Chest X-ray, PA view. Patient: 49 years old, sex F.
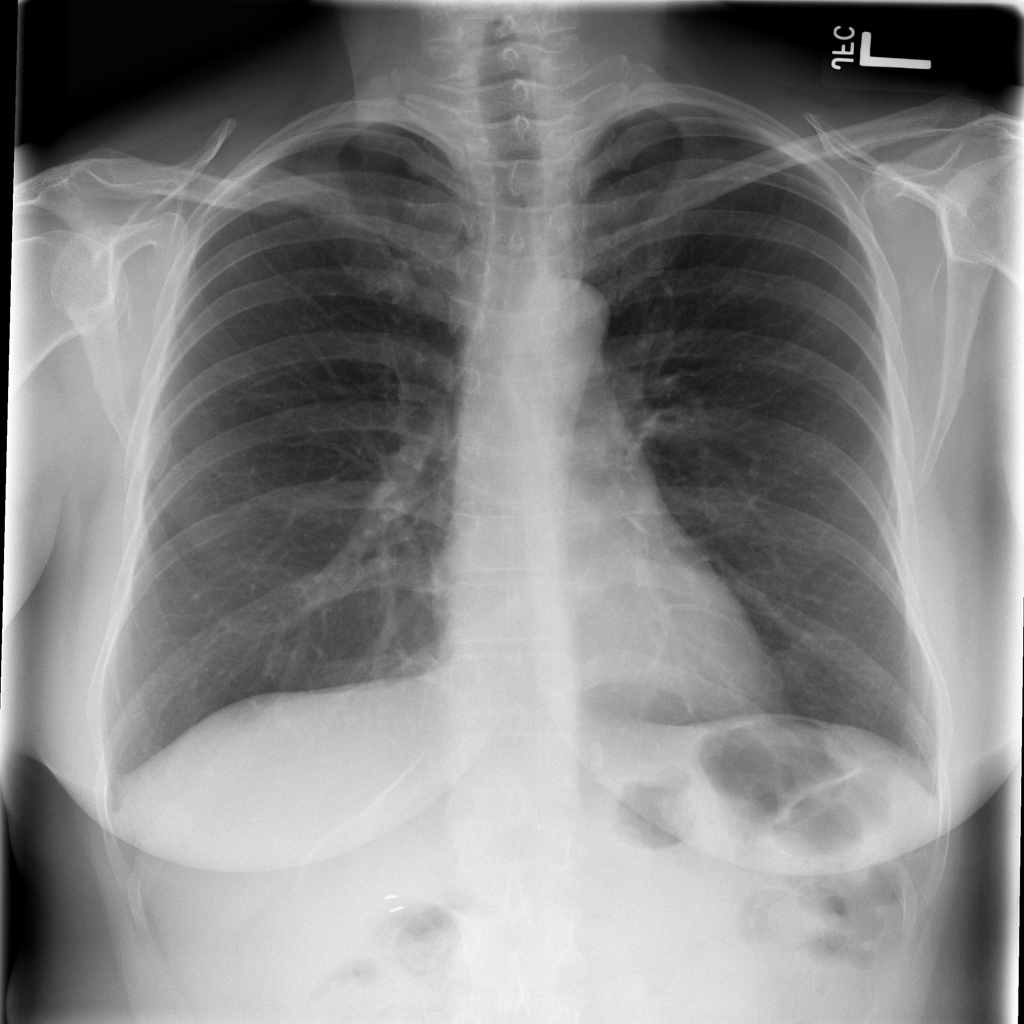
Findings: No Finding